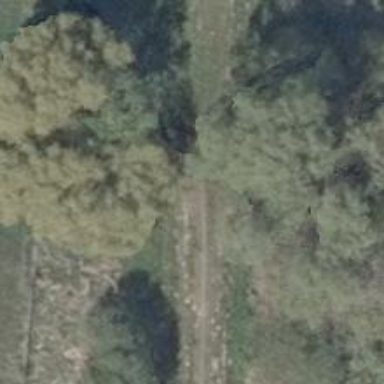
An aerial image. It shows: Path covered with grass.